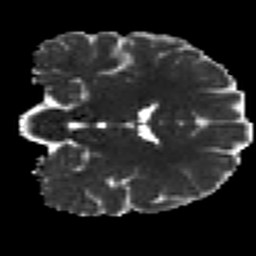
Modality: MD
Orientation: coronal
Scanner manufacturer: siemens
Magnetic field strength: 3 T
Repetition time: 7.8 s
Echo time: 0.09 s